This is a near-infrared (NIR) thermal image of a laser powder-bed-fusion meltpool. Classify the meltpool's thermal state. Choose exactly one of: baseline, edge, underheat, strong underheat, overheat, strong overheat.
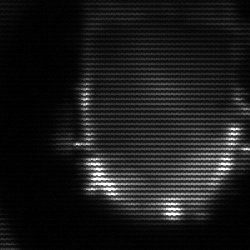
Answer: baseline